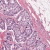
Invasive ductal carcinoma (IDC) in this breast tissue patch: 0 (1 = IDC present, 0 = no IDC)